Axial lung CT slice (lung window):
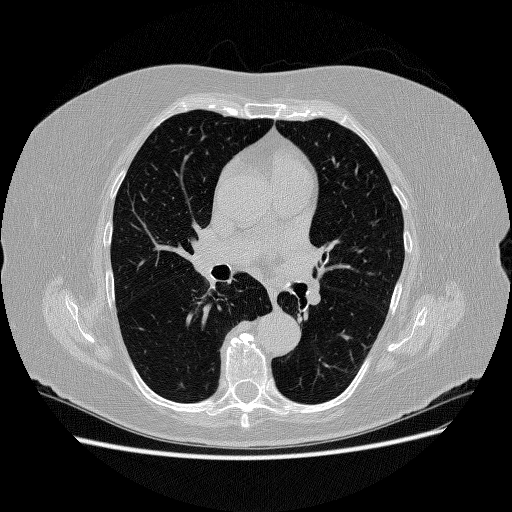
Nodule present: no